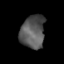
Tissue: skin
Cell type: Epithelial cells
Senescence score: 0.2677
Nuclear area (px): 788
Mean DAPI intensity: 87.827